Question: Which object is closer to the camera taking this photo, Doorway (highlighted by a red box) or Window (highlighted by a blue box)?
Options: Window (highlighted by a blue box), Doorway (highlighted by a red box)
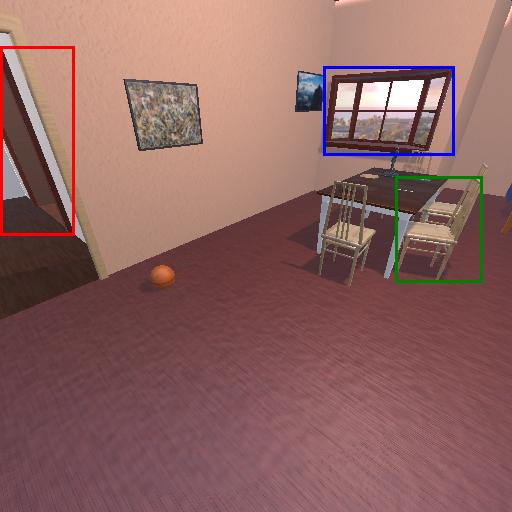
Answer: Window (highlighted by a blue box)